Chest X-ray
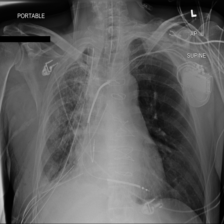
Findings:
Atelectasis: negative
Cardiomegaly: negative
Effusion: negative
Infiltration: positive
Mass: negative
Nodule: negative
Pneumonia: negative
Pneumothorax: positive
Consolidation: negative
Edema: negative
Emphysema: positive
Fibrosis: negative
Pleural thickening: positive
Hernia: negative